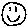
Label: smiley face